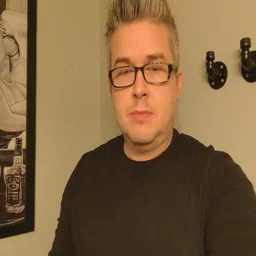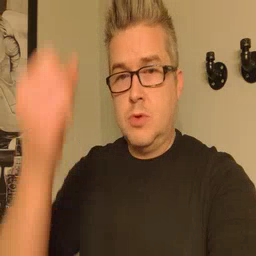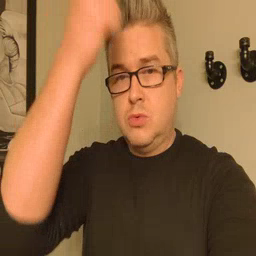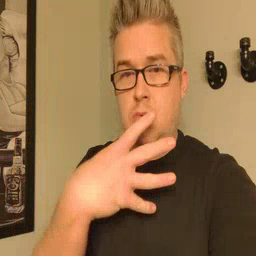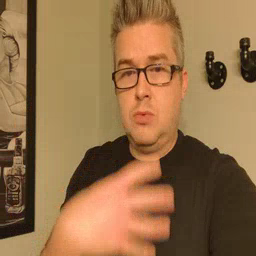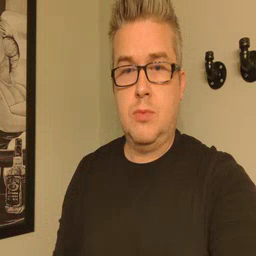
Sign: shower